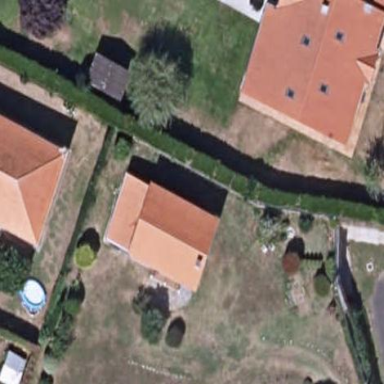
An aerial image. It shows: Simple house.